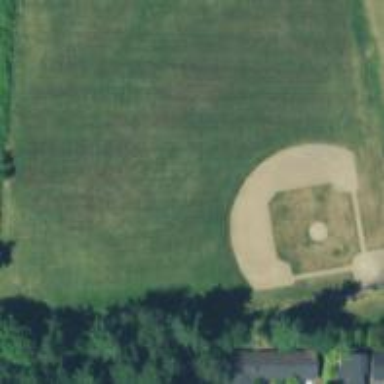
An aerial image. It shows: Baseball pitch for leisure and sports activities.